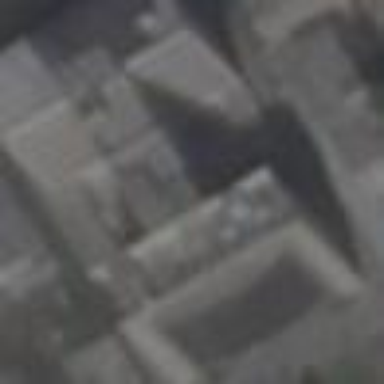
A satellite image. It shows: Commercial building.